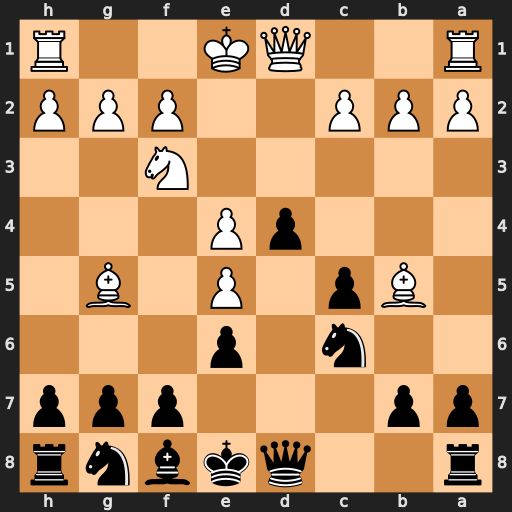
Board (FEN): r2qkbnr/pp3ppp/2n1p3/1Bp1P1B1/3pP3/5N2/PPP2PPP/R2QK2R
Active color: b
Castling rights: KQkq
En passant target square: -
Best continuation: Qa5+ c3 Qxb5